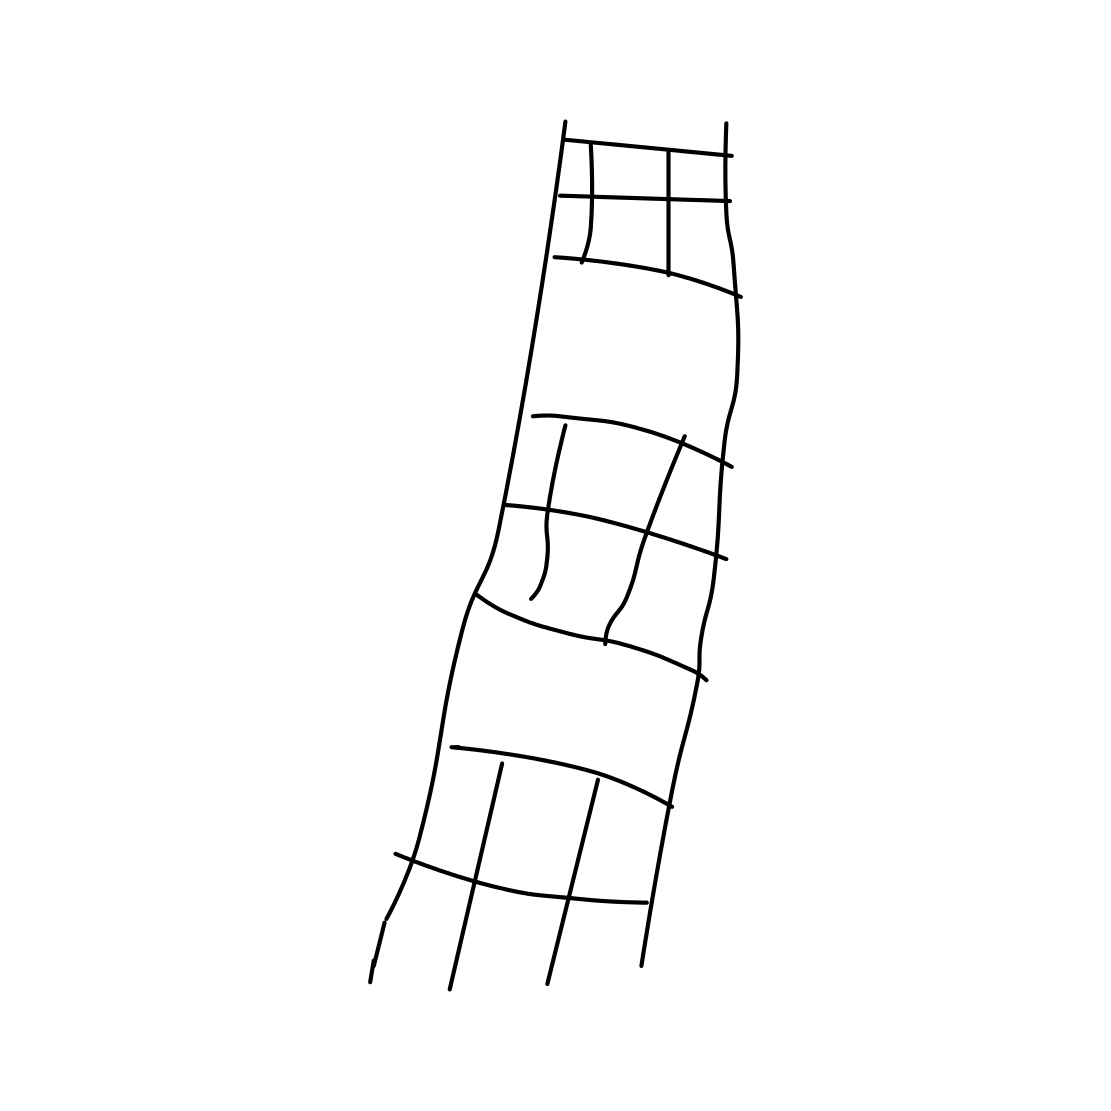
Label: skyscraper